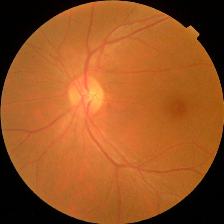
Diabetic retinopathy grade: No DR